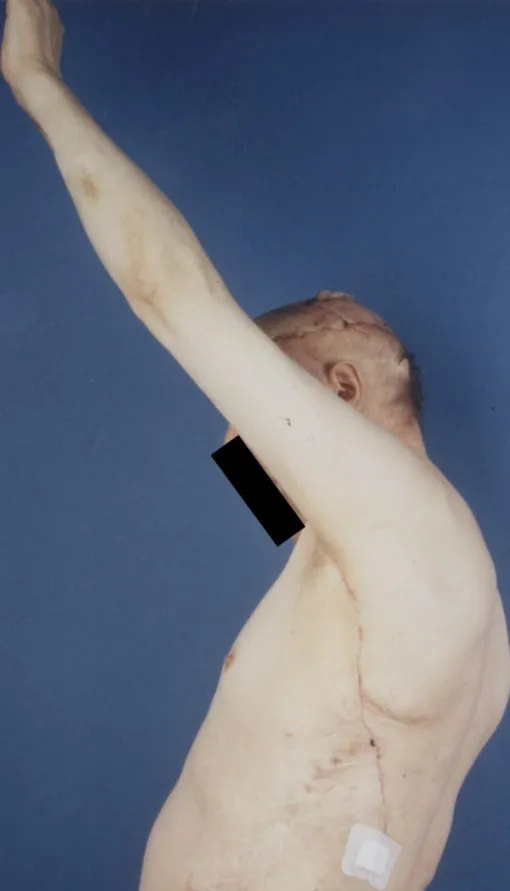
Uneventful early postoperative course after second free flap with uncomplicated donor site and no impairment of shoulder function.
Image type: radiology (x_ray)